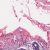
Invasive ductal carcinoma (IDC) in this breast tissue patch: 0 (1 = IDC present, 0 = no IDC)